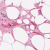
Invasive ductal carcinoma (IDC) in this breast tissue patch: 0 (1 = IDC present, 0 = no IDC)